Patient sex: M
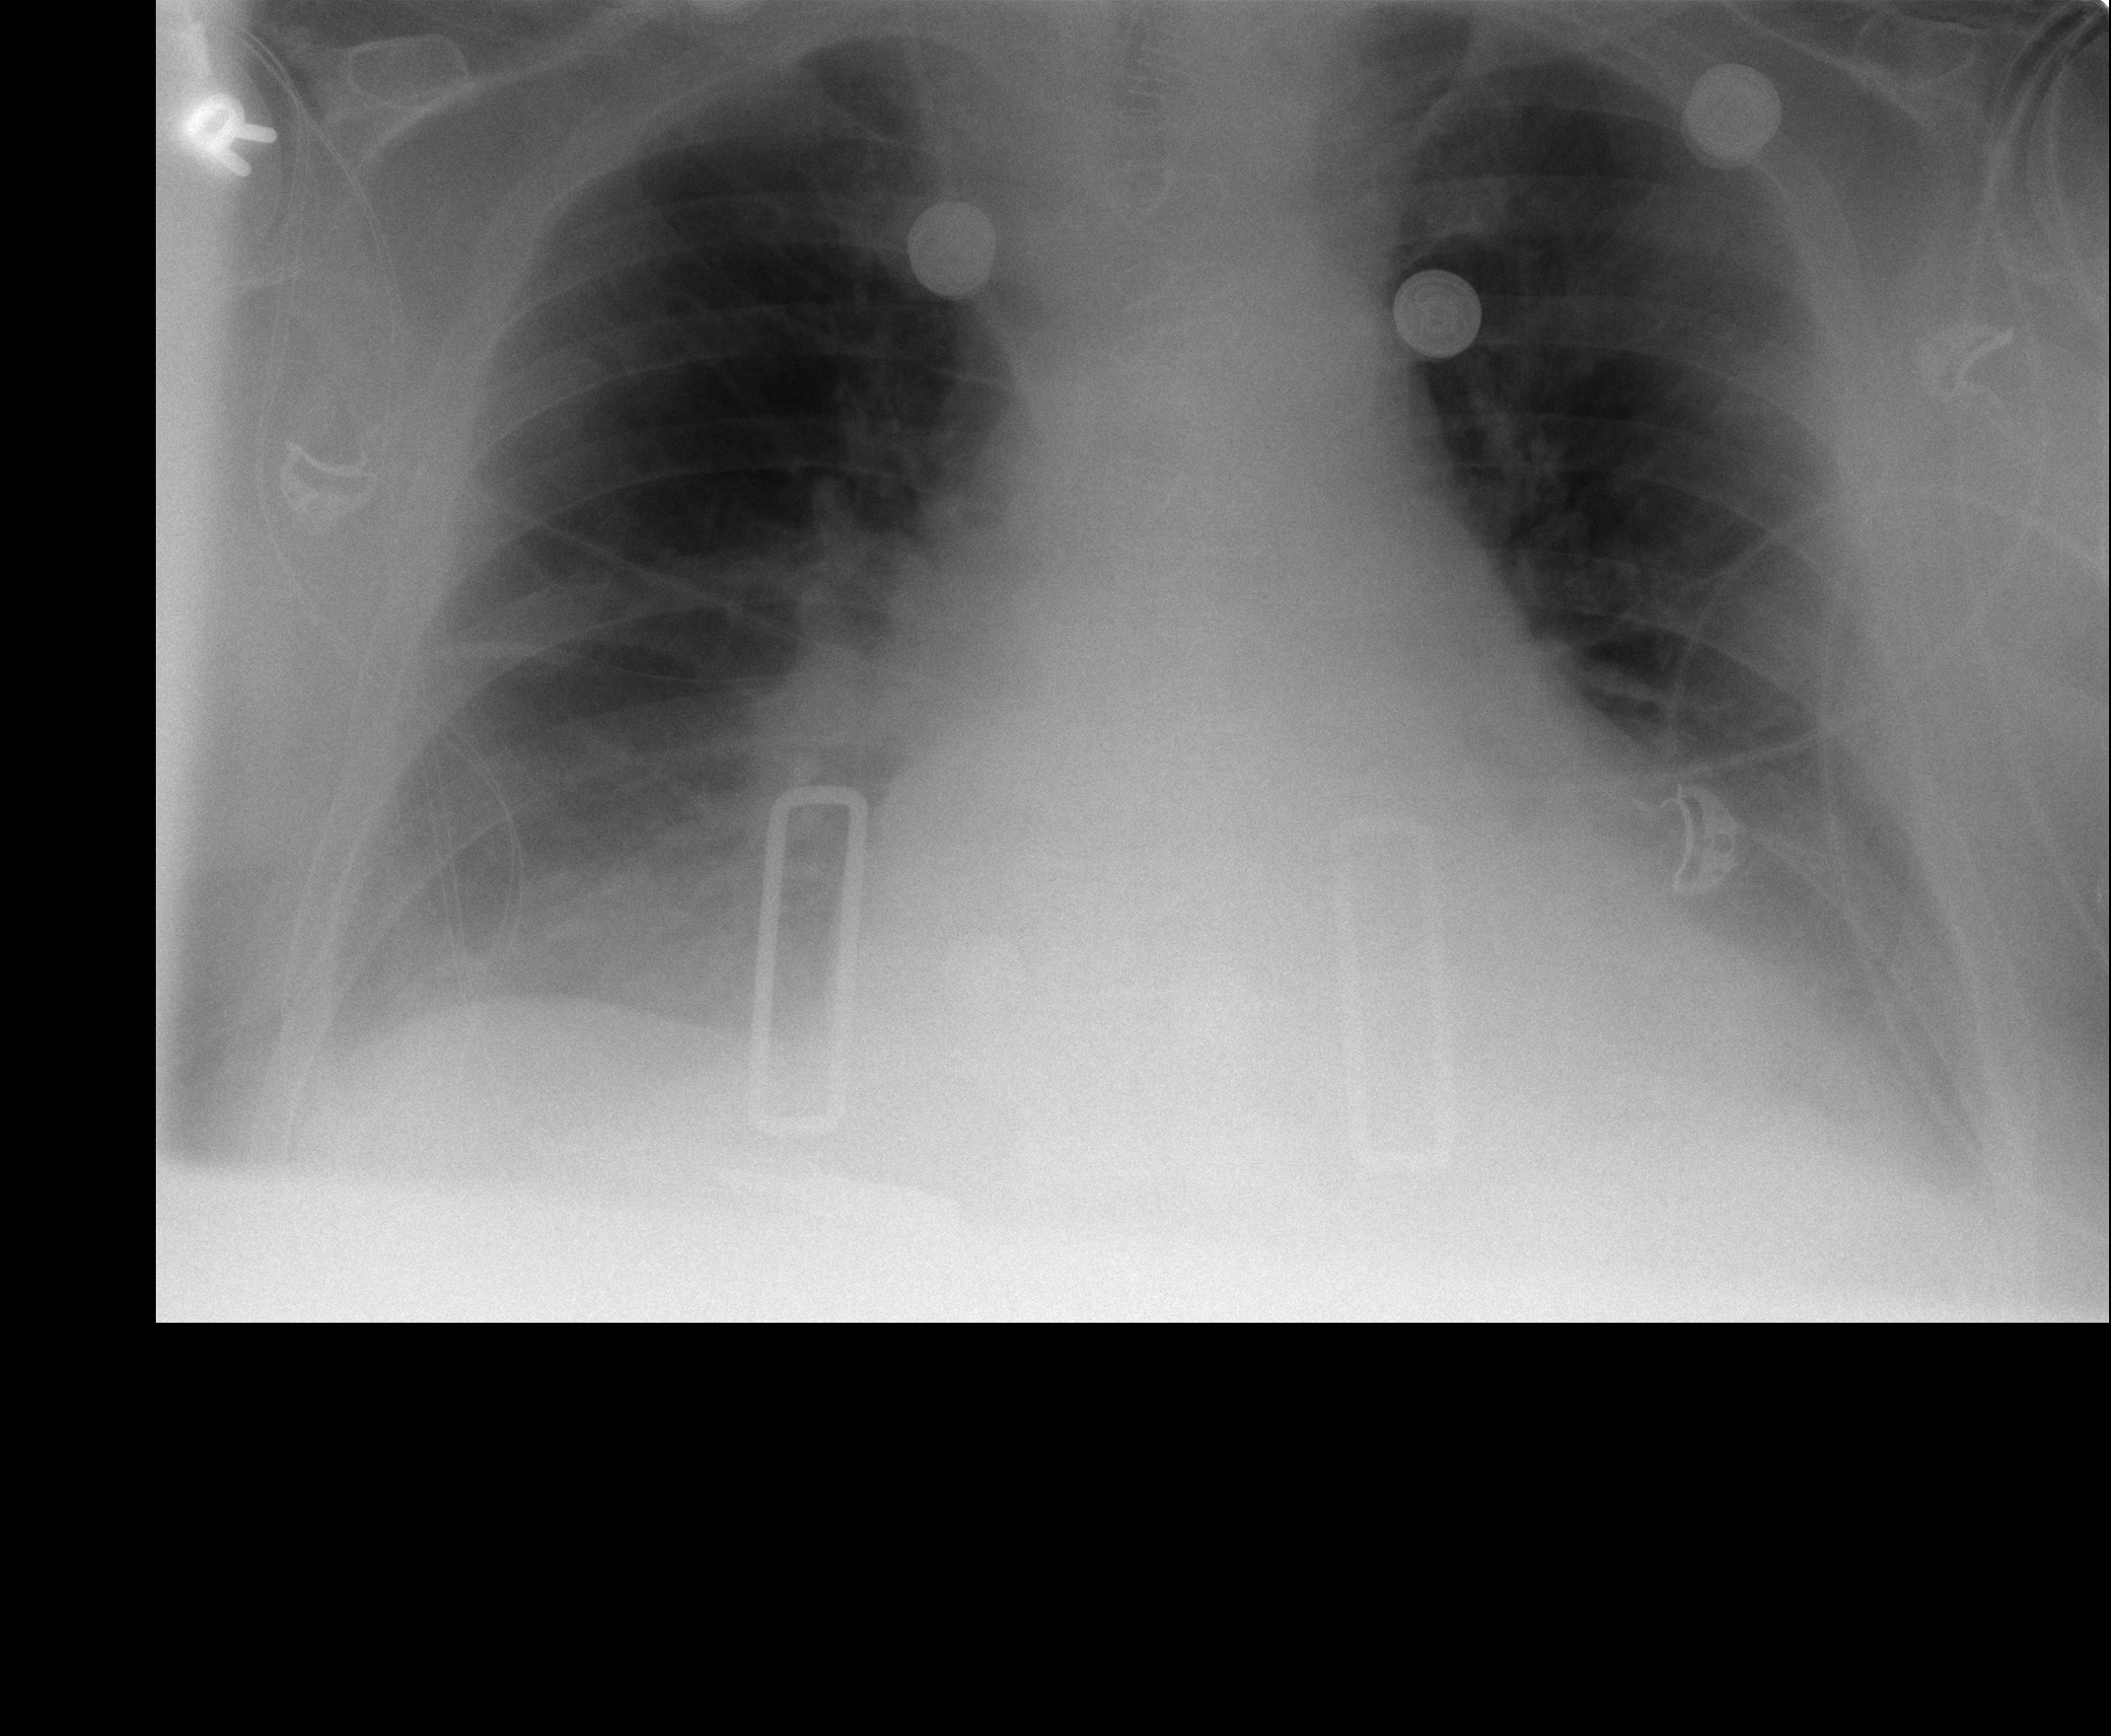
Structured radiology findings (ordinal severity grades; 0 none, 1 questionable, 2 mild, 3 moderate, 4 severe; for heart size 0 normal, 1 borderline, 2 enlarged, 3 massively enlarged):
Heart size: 2
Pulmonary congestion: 2
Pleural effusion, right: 2
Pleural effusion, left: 2
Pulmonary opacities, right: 2
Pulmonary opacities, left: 0
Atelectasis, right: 2
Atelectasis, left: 0